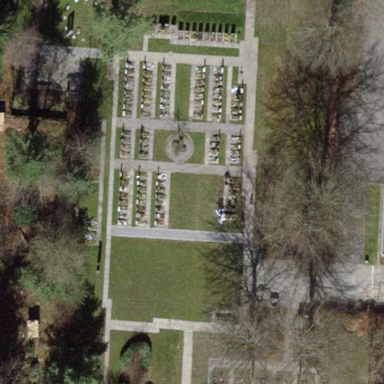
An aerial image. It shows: Cemetery.